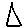
Label: triangle